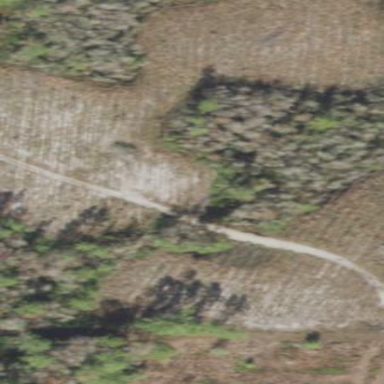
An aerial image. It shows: Forest dominated by needle-leaved trees.